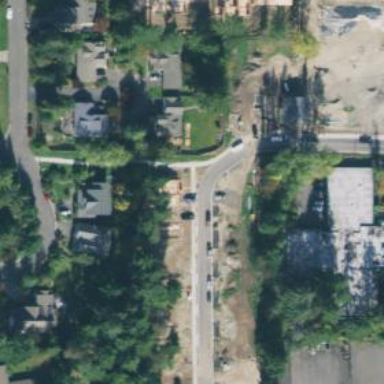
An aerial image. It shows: Residential road with separate sidewalk.